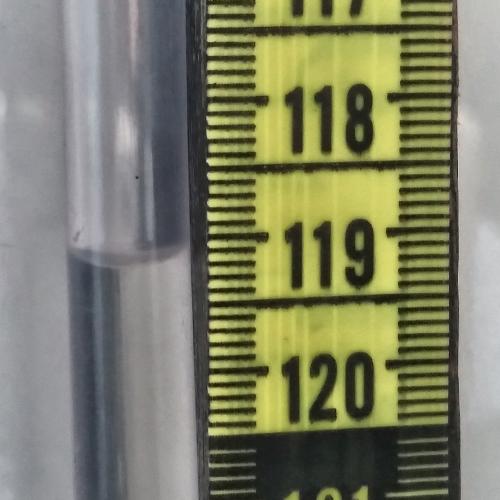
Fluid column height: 119.1 cm